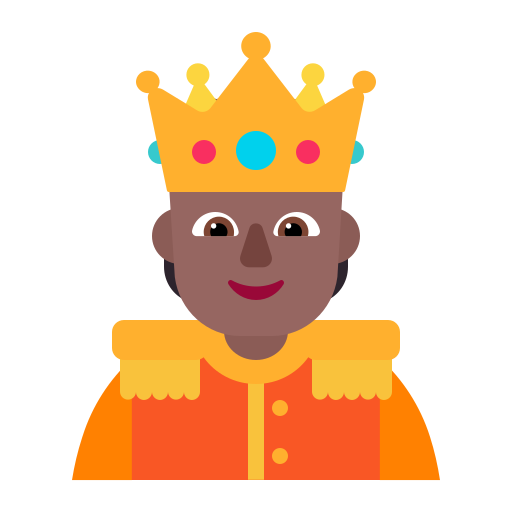
person with crown flat  dark